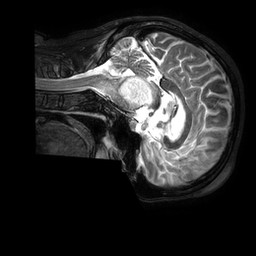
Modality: T2w
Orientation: sagittal
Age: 46
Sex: female
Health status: ill
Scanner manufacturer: philips
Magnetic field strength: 3 T
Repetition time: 3.5 s
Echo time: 0.3 s